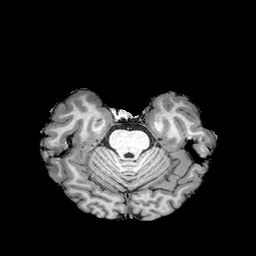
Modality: T1w
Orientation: coronal
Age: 18
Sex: female
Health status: healthy